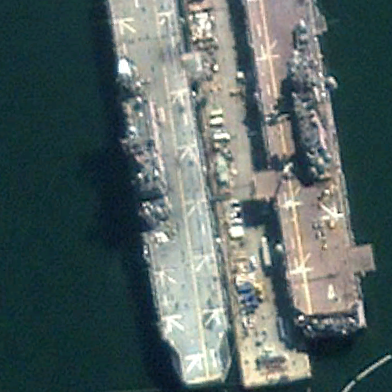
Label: assault